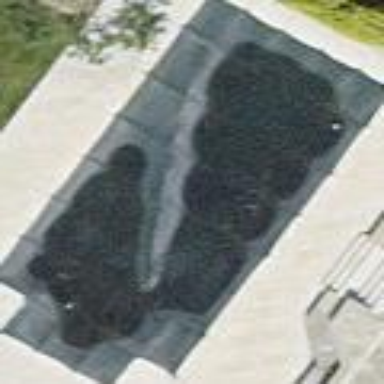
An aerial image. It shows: Swimming pool located in leisure land.